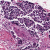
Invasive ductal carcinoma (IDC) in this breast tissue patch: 0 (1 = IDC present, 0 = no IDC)